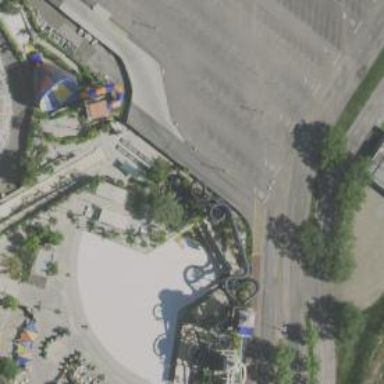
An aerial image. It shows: Water slide attraction.